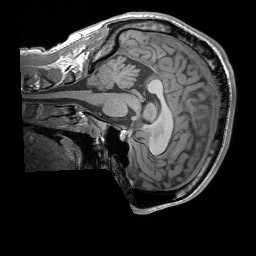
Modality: T1w
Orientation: sagittal
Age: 21
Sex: male
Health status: healthy
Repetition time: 1.9 s
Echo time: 0.00252 s